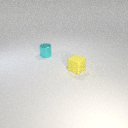
small yellow rubber cube to the right of small cyan metal cylinder